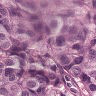
Metastatic tissue present: yes